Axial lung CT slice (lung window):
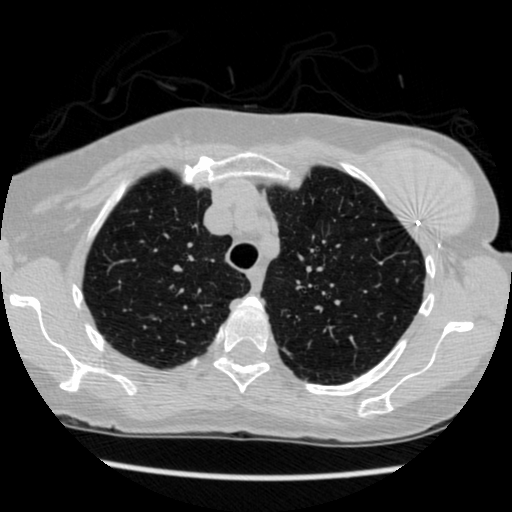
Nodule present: no